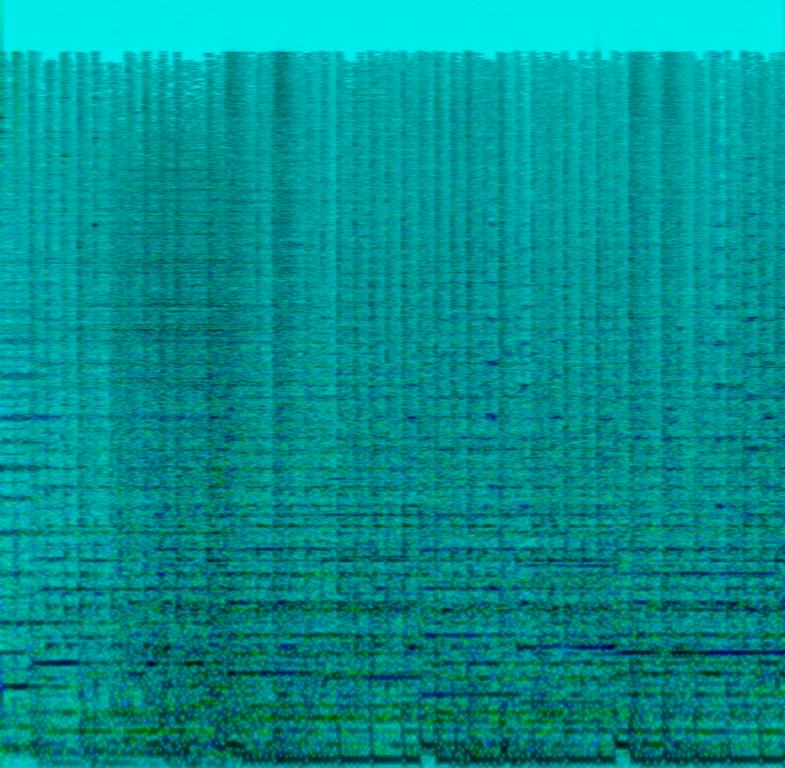
The song is an instrumental. The song is medium fast tempo with African folk drumming rhythm, string section, violins playing, horns and woodwinds playing in harmony. The song is adventurous and exciting.  The song is an advertisement jingle for a DSLR camera complete with camera click tones. The audio is of poor quality.